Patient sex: M
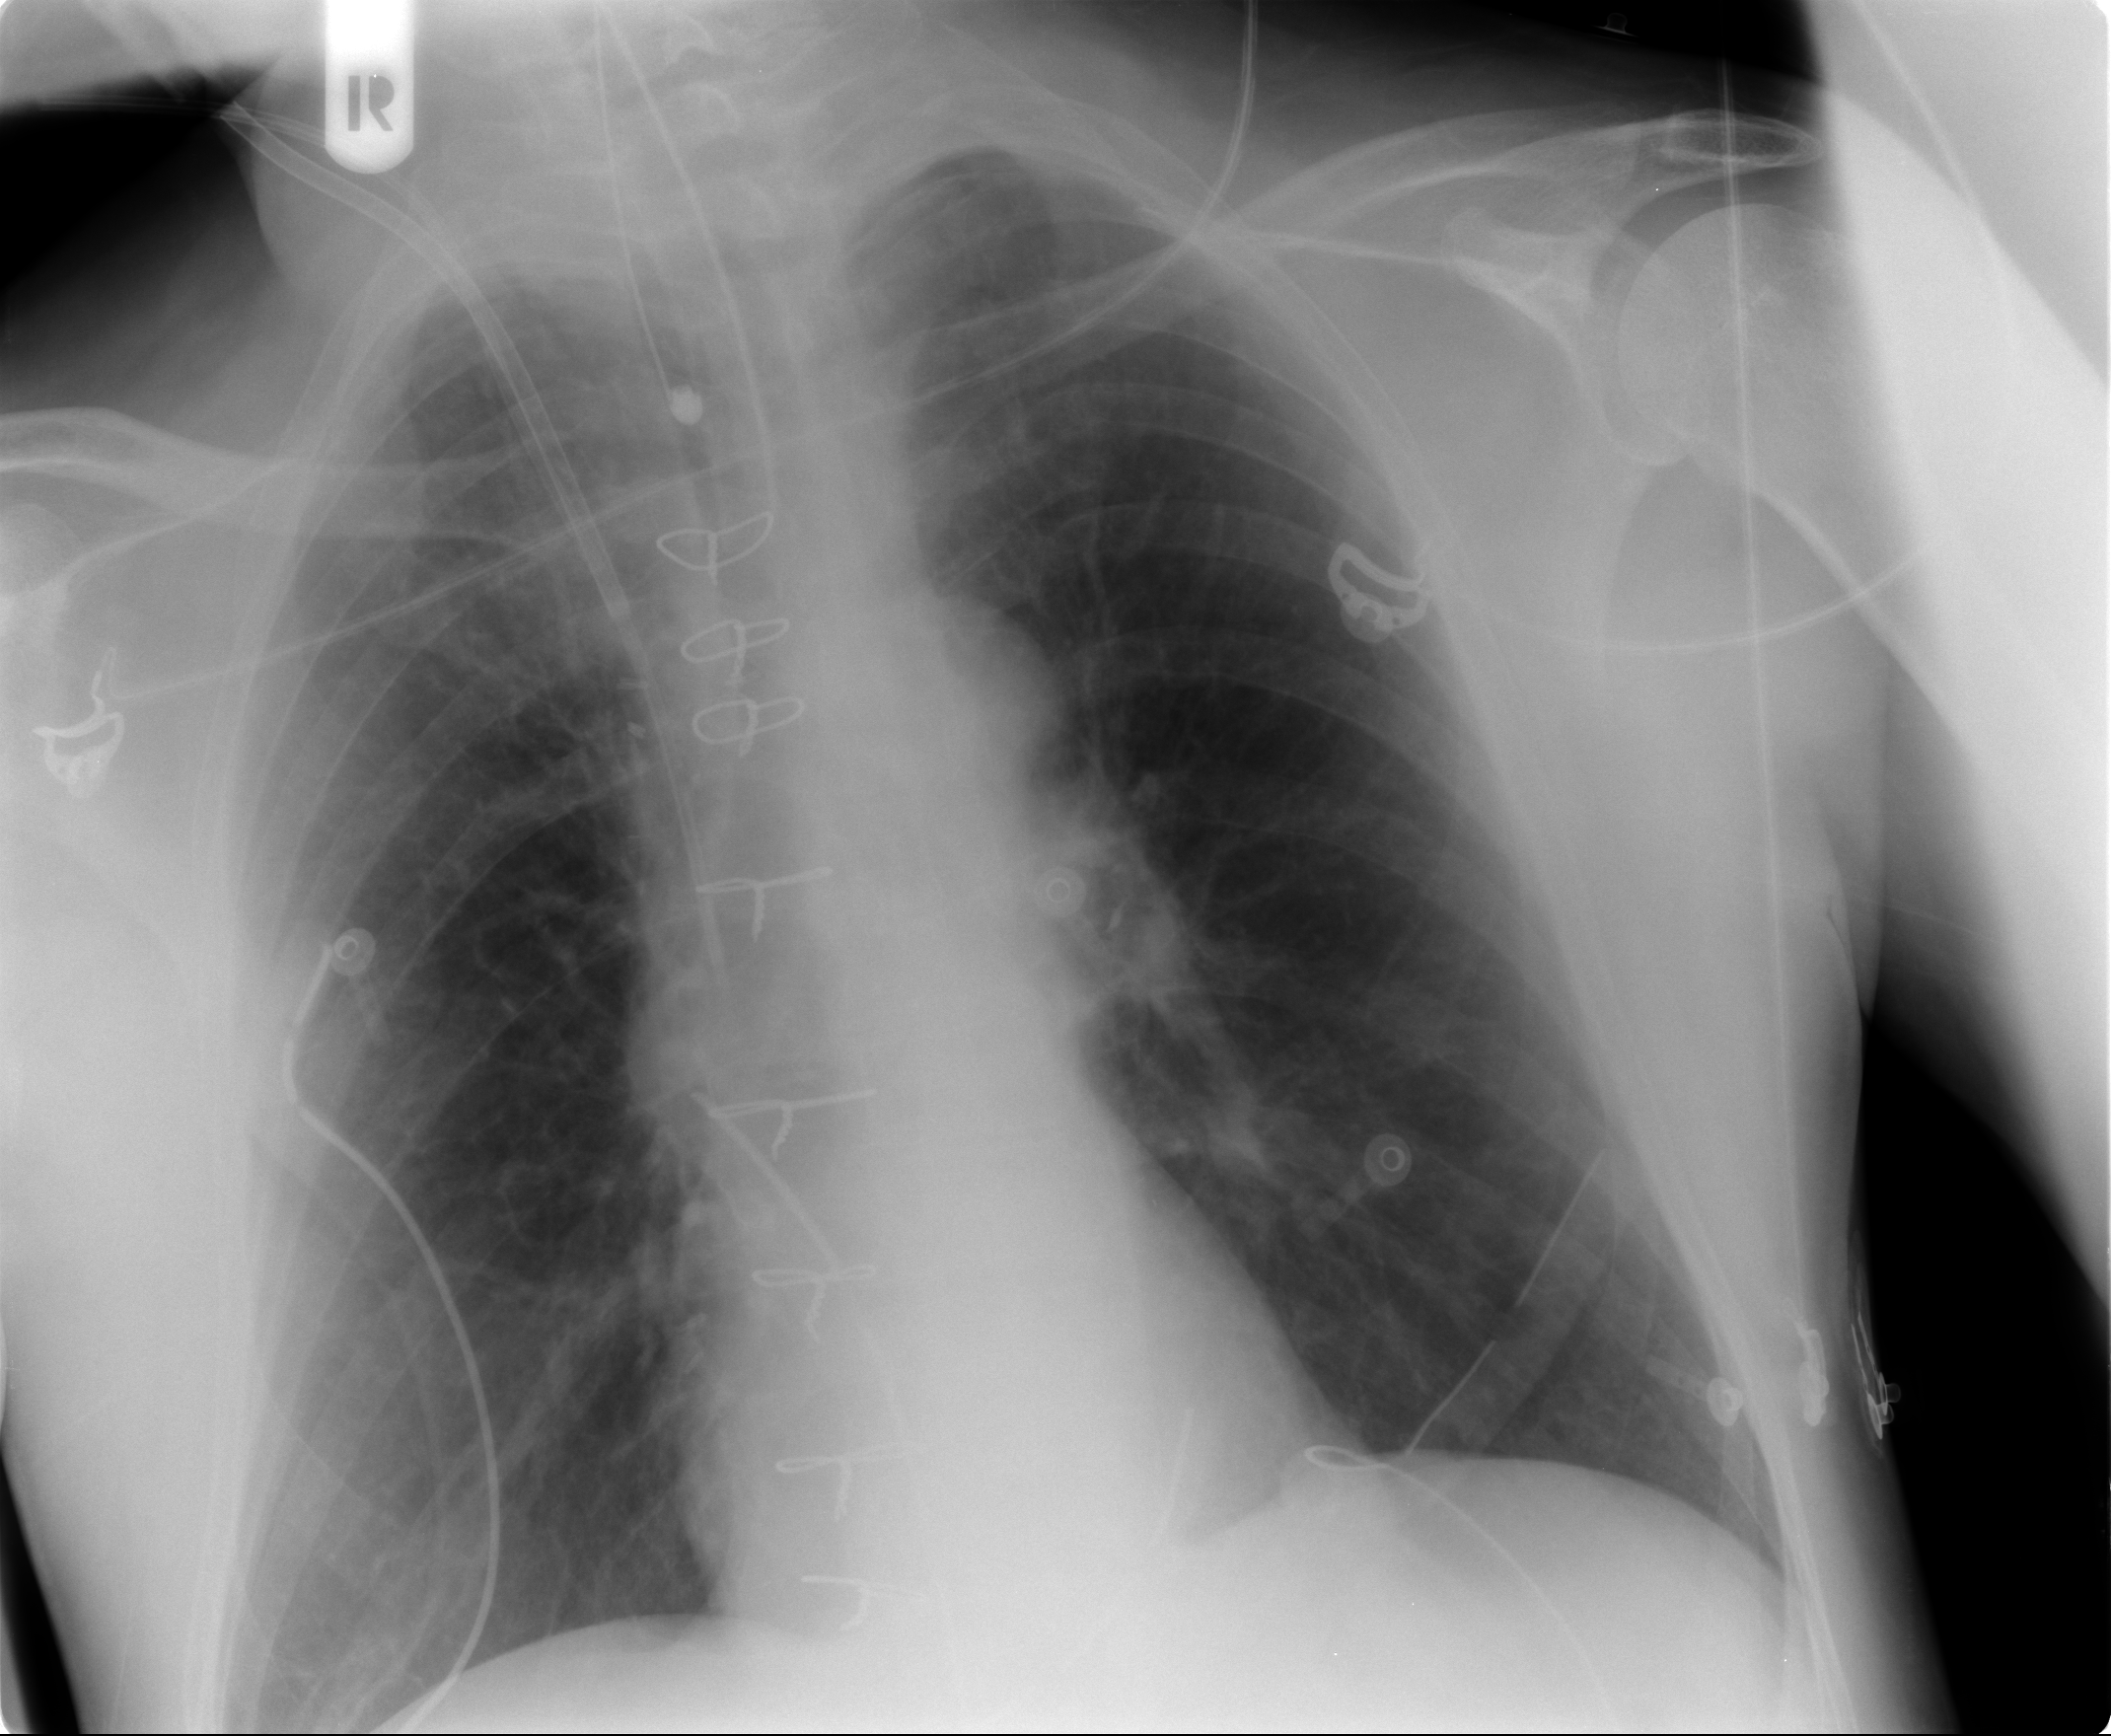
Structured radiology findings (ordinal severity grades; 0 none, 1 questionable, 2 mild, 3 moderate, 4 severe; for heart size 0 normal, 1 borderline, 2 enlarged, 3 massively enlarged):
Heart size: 0
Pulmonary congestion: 0
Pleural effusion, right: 0
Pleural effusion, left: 0
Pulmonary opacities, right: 0
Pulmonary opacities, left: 0
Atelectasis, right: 2
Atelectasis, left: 0